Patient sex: M
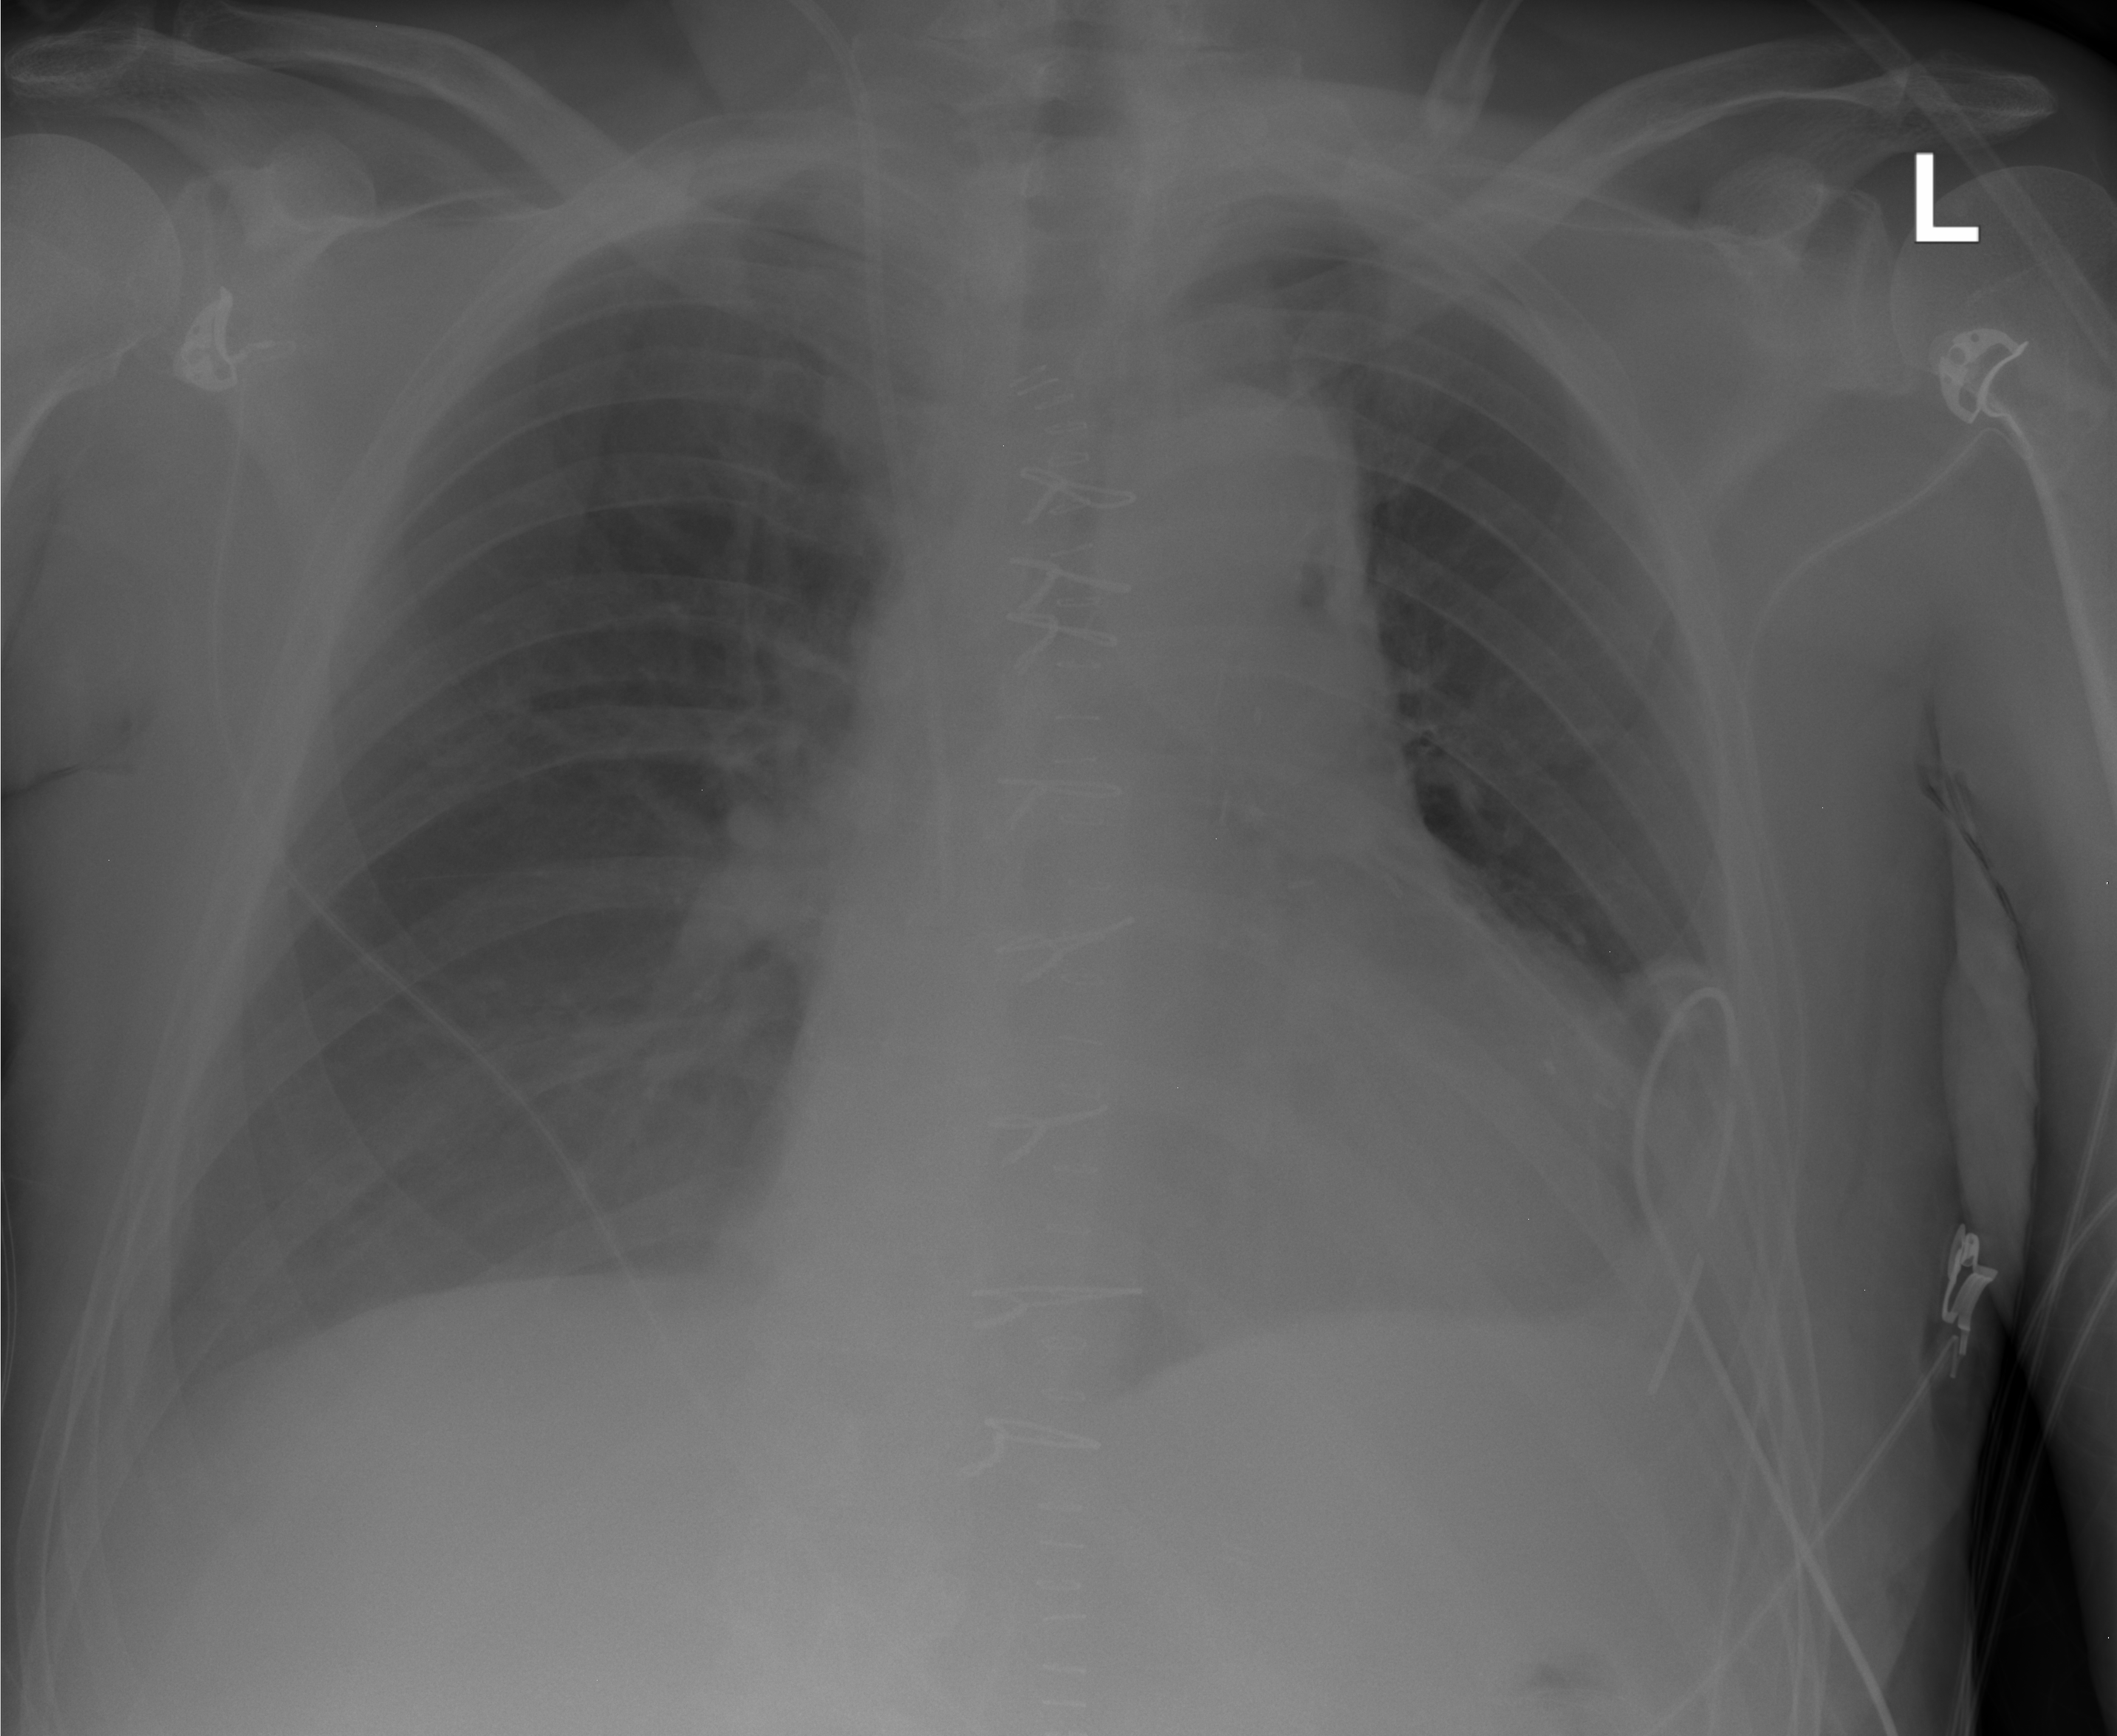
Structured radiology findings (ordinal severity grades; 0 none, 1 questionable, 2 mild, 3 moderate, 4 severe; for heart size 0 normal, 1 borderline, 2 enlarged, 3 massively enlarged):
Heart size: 2
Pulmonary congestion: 0
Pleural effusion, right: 2
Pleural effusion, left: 0
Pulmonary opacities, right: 0
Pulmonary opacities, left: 0
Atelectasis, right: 2
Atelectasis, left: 2